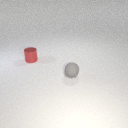
small gray rubber sphere in front of small red metal cylinder